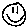
Label: smiley face